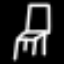
Label: chair